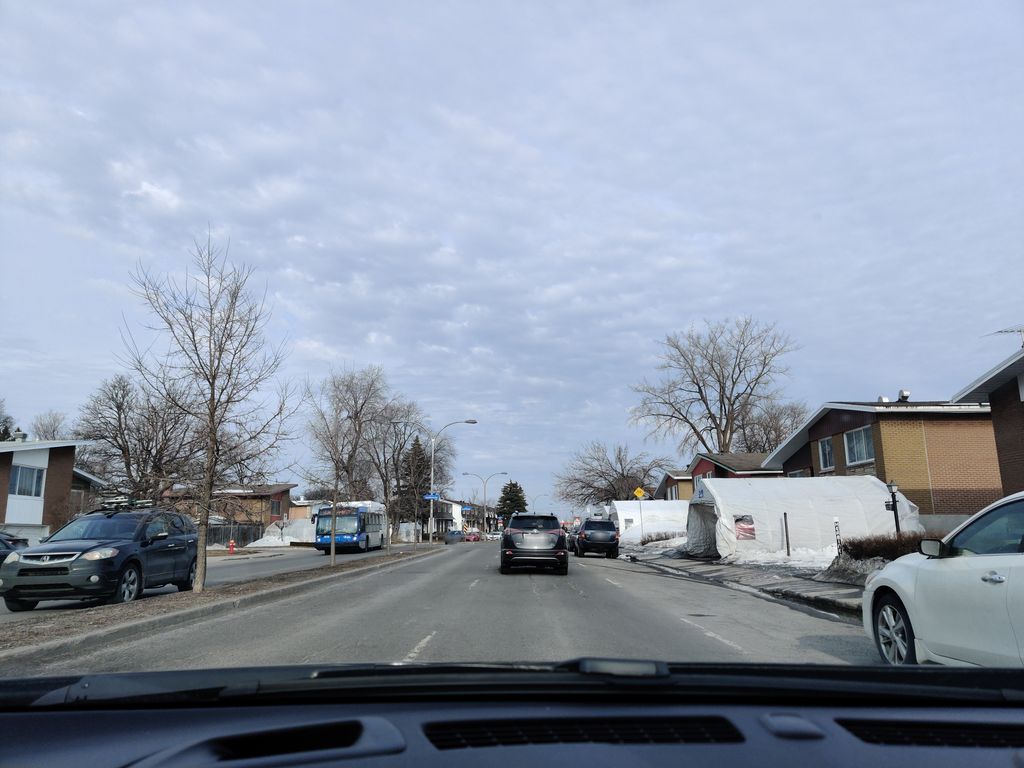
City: montreal